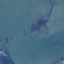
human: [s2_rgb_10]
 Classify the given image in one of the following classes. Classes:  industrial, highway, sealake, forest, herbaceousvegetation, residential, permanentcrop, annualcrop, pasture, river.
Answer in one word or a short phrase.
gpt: Pasture